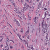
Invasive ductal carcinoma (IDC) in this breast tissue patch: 1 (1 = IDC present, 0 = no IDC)